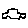
Label: car